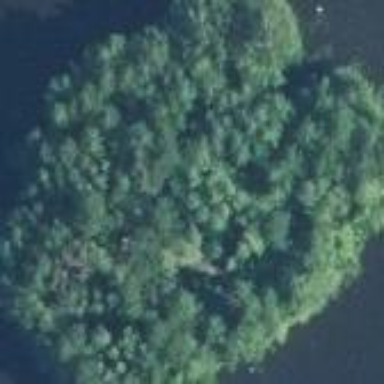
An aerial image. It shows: Islet covered with woodland forest.